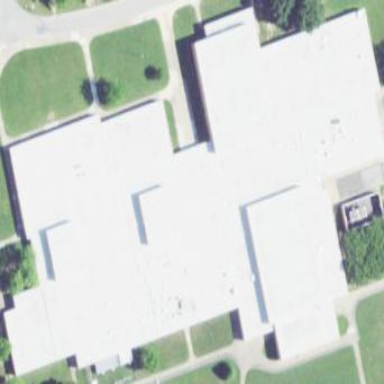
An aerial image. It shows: School building.